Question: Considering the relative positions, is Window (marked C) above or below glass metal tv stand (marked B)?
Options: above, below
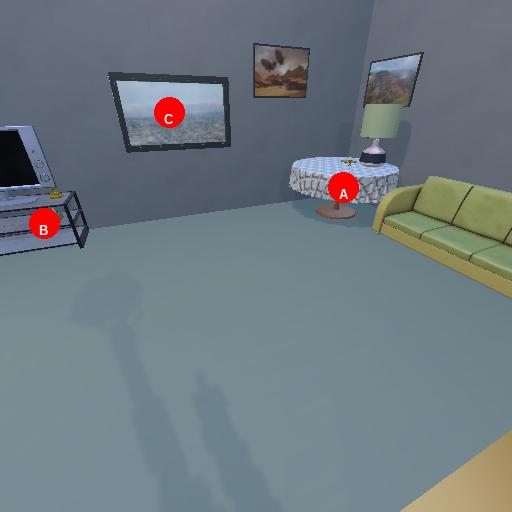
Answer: above